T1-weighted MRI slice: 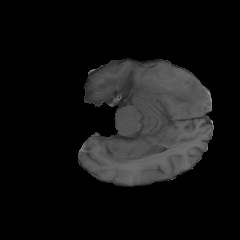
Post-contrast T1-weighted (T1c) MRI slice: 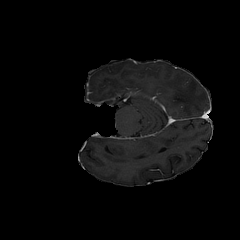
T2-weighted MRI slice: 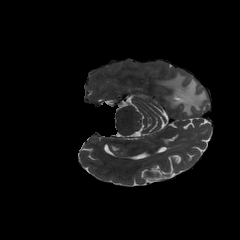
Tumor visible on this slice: yes